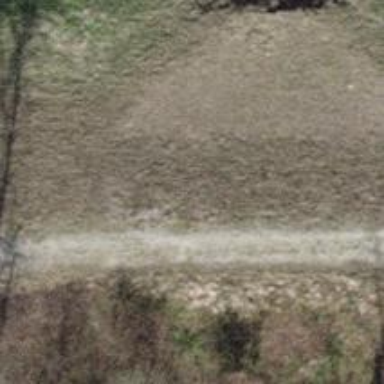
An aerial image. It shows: Compacted grade3 track.